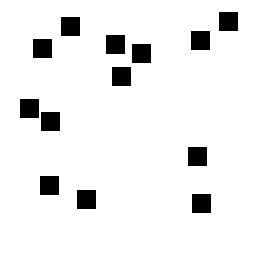
Squares: 13
Triangles: 0
Stars: 0
Total shapes: 13